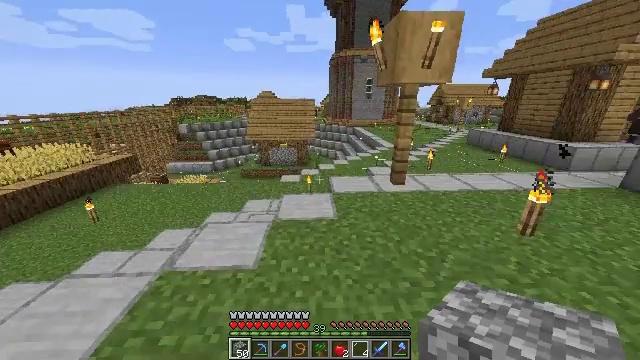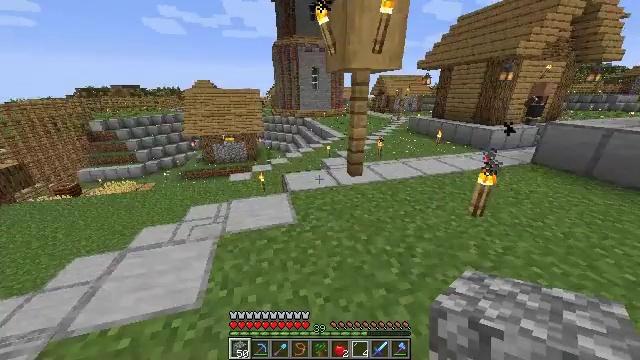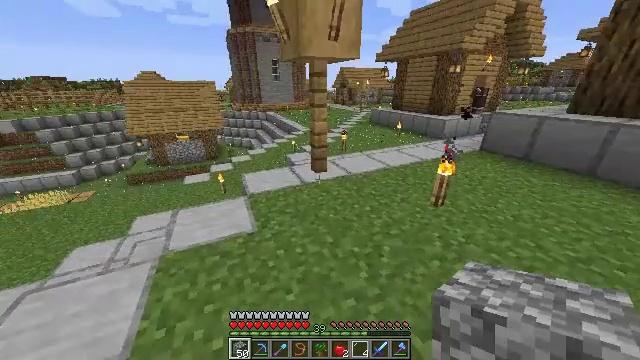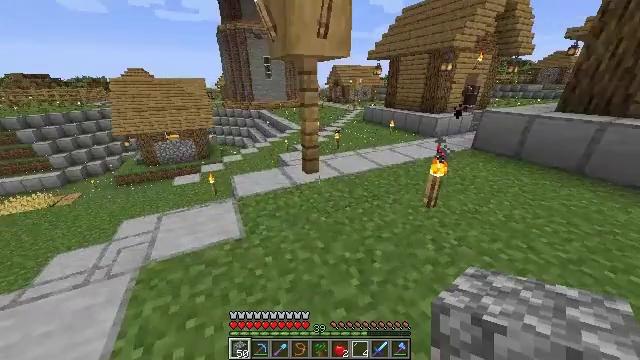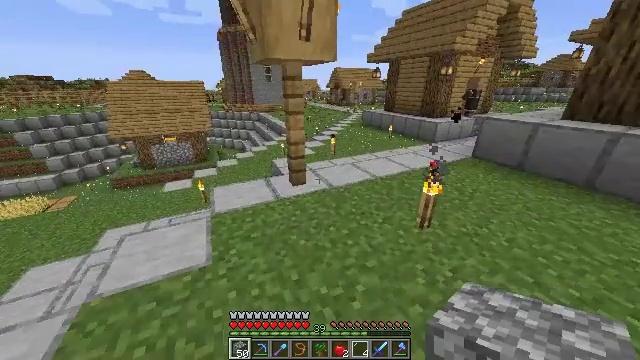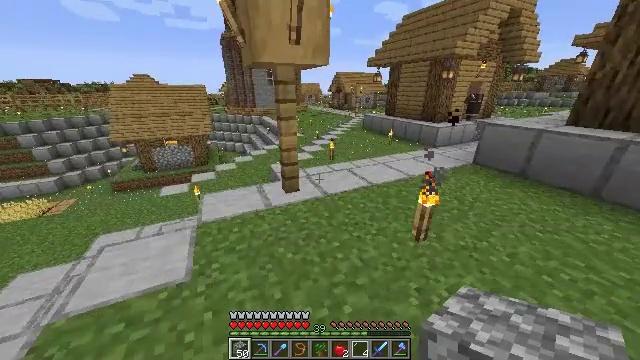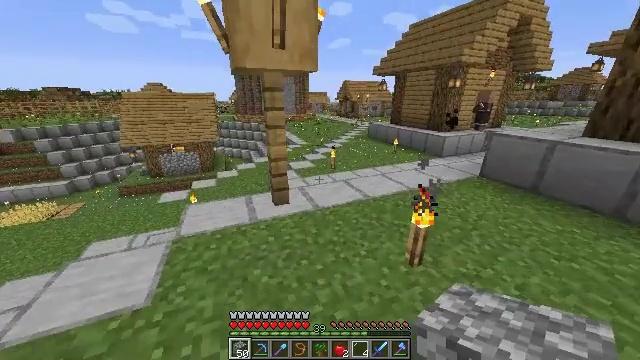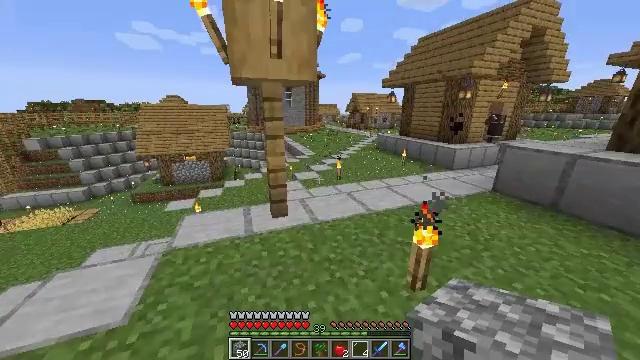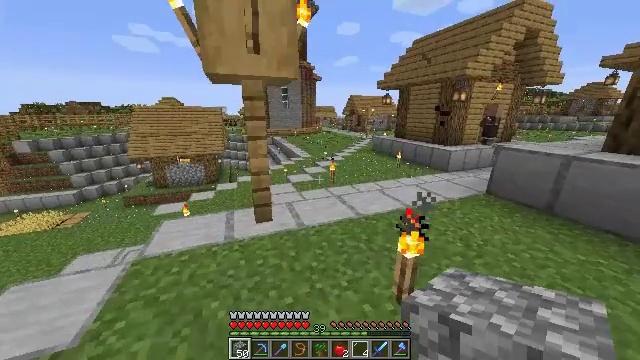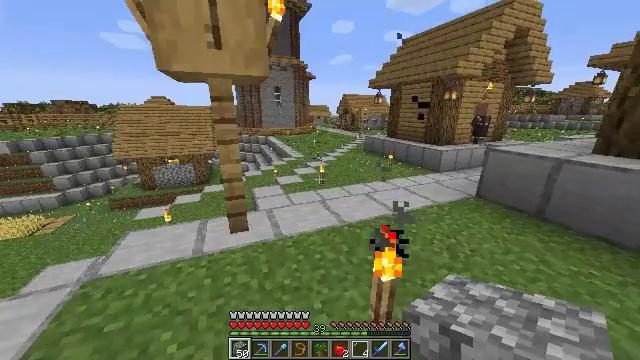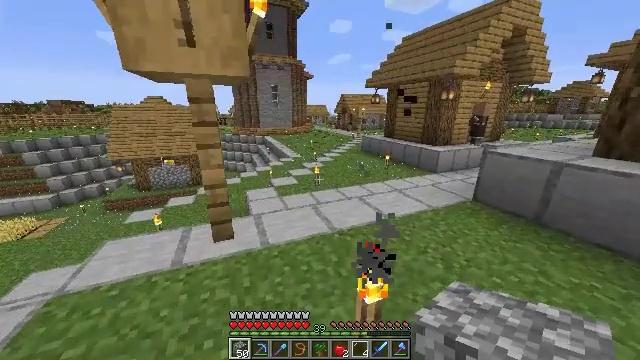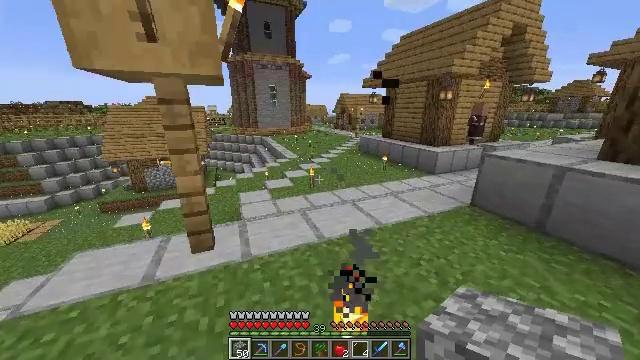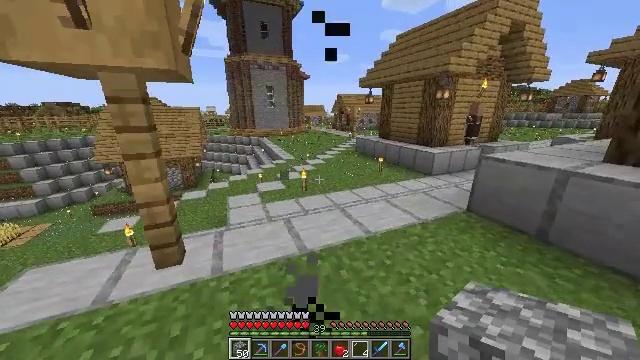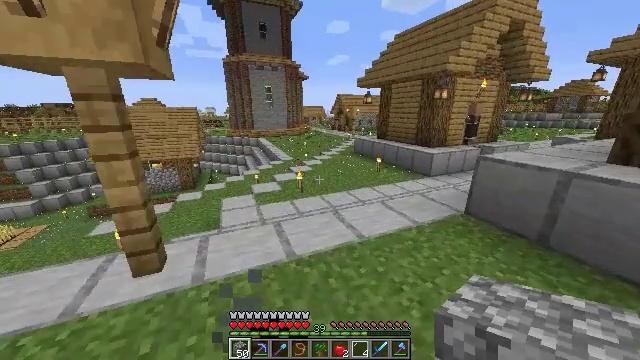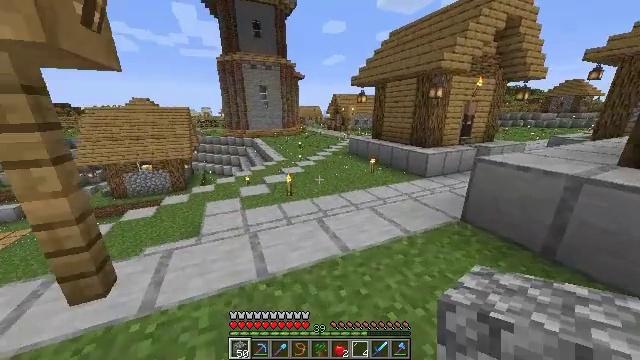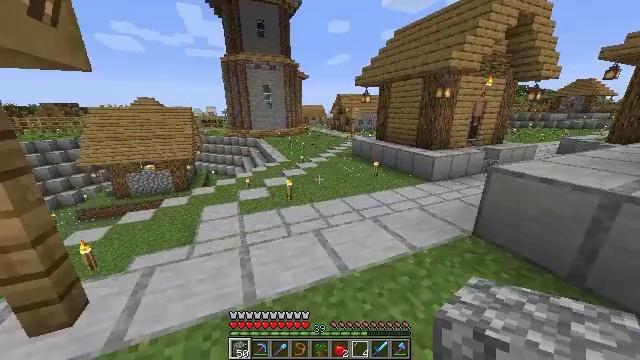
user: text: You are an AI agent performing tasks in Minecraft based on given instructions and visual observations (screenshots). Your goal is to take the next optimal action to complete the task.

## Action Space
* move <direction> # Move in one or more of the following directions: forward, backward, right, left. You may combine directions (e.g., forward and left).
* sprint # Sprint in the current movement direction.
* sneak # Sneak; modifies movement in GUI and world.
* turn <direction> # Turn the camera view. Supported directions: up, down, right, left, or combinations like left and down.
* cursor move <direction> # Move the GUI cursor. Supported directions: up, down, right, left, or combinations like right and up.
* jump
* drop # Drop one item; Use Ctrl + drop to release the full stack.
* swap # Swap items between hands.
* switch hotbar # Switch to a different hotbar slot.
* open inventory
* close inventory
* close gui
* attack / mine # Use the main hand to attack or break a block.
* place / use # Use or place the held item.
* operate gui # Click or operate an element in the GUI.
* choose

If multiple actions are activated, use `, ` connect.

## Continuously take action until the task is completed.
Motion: motion action
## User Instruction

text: Gather mossy cobblestone from a dungeon or ruin.
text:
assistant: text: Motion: move forward and move right, turn right and down
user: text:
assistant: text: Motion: move forward and move right, turn right and down
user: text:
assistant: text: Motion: move forward and move right, turn right
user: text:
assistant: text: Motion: move forward and move right
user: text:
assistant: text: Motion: move forward and move right
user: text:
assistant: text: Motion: move forward and move right, sprint, turn left and up
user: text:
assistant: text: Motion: move forward and move right, sprint, turn left and up
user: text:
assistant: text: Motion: move forward and move right, sprint
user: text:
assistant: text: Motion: move forward and move right, sprint, turn right
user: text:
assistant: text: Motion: move forward and move right, sprint
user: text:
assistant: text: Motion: move forward and move right, sprint
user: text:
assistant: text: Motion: move forward and move right, sprint
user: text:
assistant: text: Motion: move forward and move right, sprint
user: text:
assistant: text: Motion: move forward
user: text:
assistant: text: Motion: move forward, turn left
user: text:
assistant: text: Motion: move forward, turn left
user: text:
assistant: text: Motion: move forward, sprint, turn left
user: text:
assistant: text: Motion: move forward, sprint, turn left
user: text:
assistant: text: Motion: move forward, sprint, turn left
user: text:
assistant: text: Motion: move forward, sprint
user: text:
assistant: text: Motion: move forward, sprint
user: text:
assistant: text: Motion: move forward, turn left
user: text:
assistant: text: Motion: move forward
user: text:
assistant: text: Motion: move forward
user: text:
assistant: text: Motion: move forward, jump
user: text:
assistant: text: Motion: move forward, jump
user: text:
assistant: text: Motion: move forward, jump
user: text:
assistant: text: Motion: move forward, jump
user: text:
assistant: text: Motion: move forward, jump
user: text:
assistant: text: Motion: move forward, turn right, jump